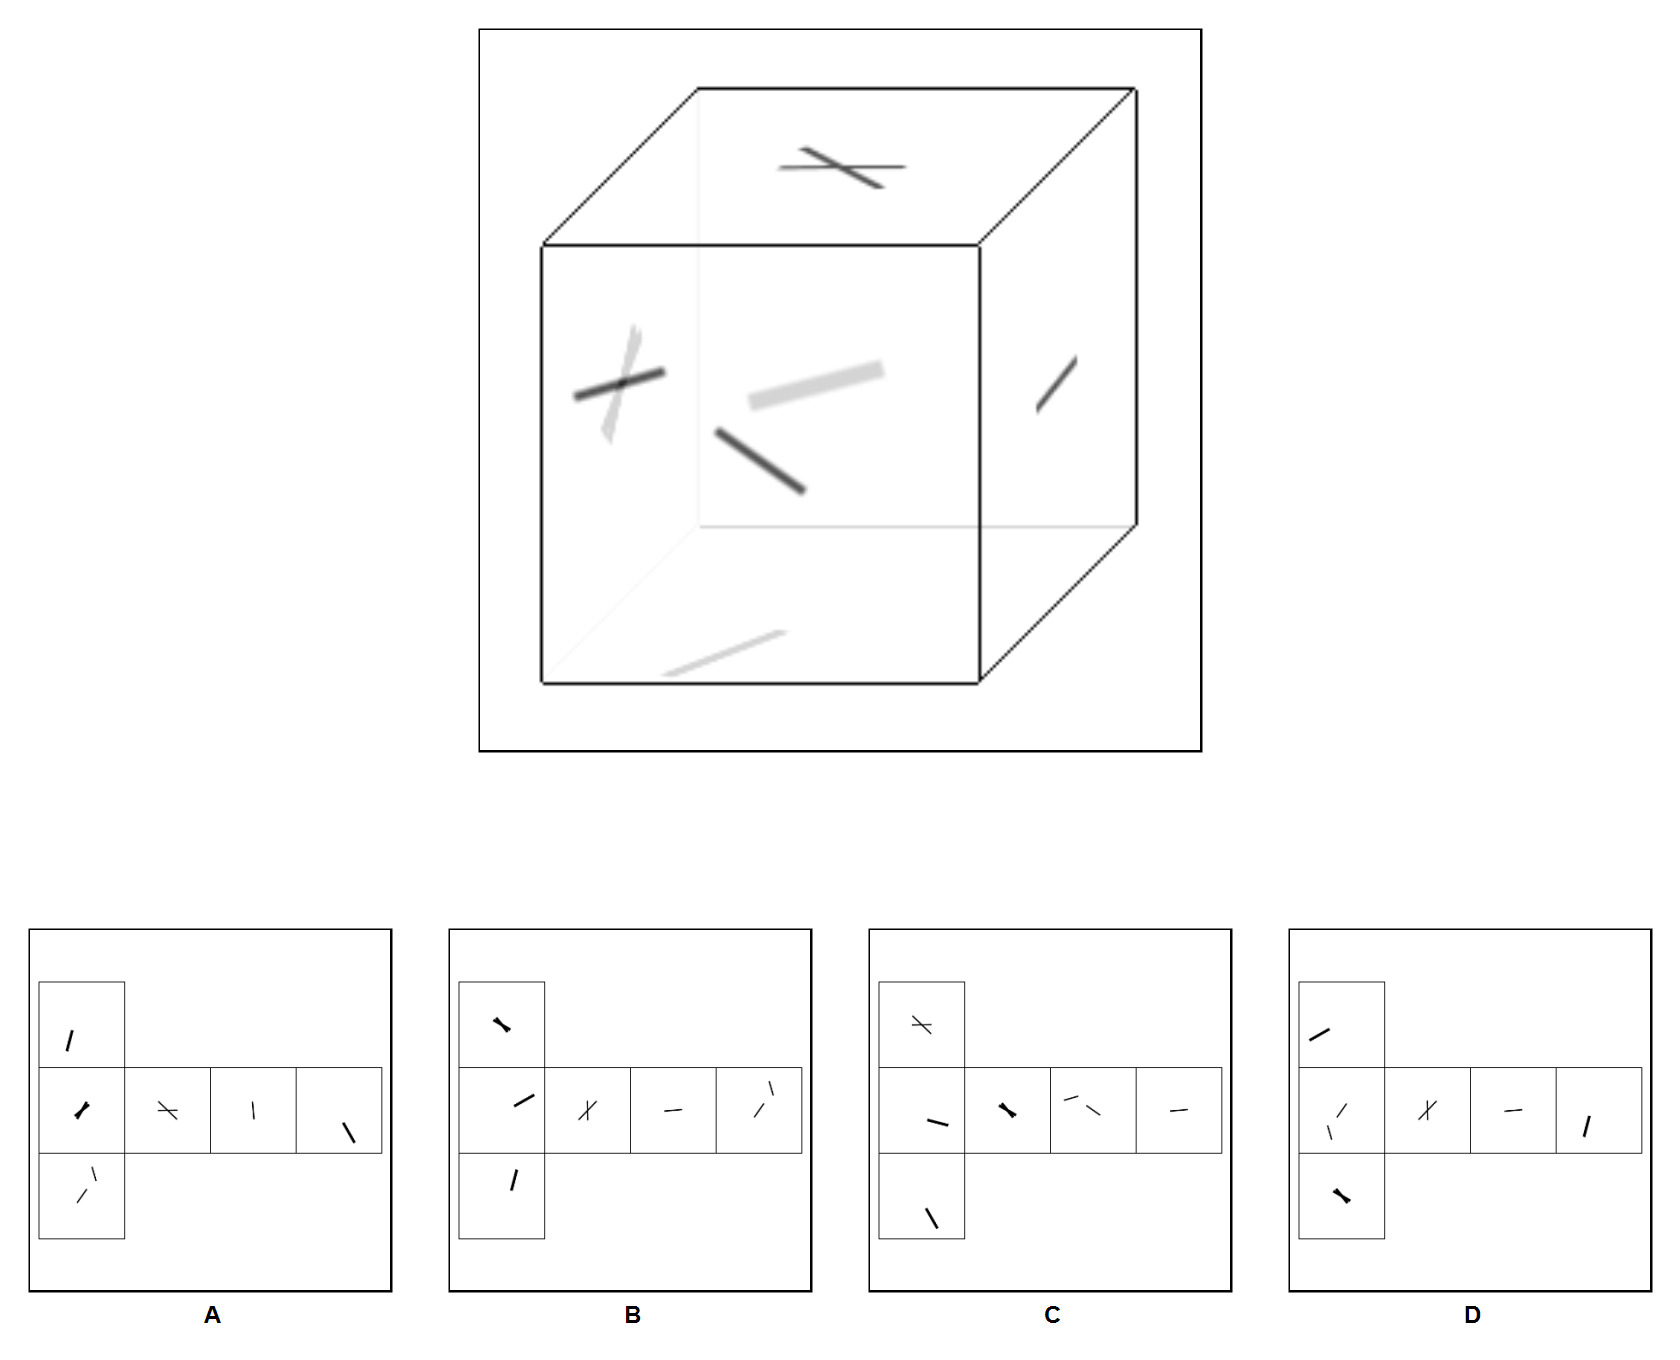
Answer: C